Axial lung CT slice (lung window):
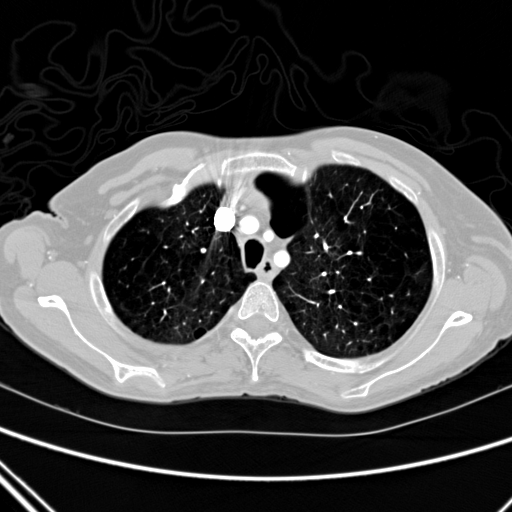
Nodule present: no